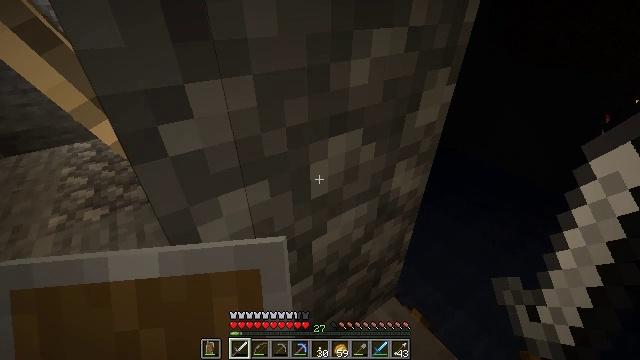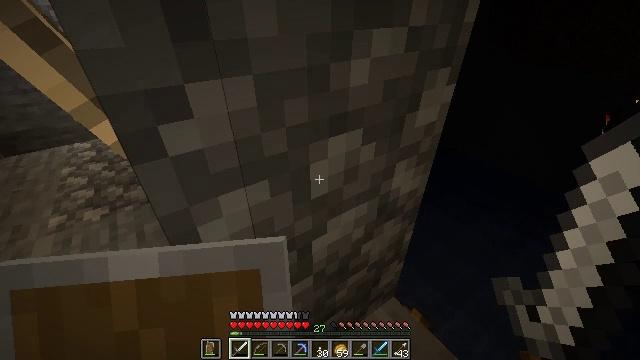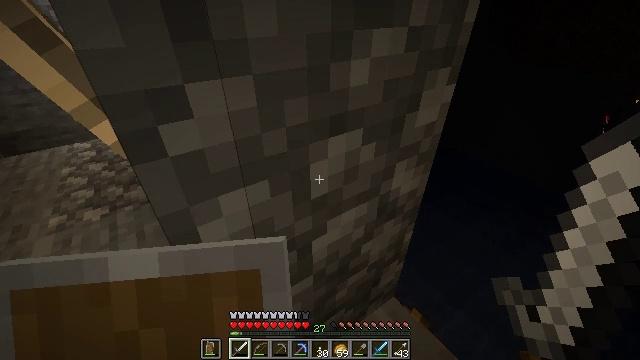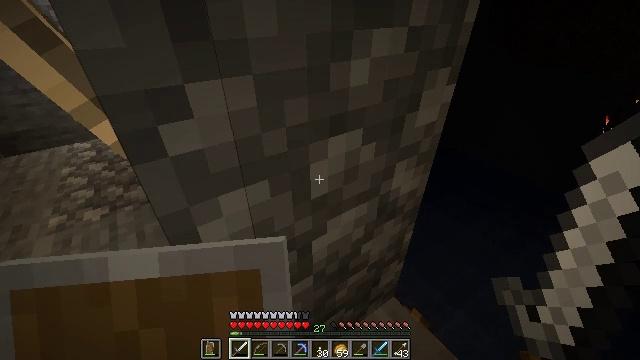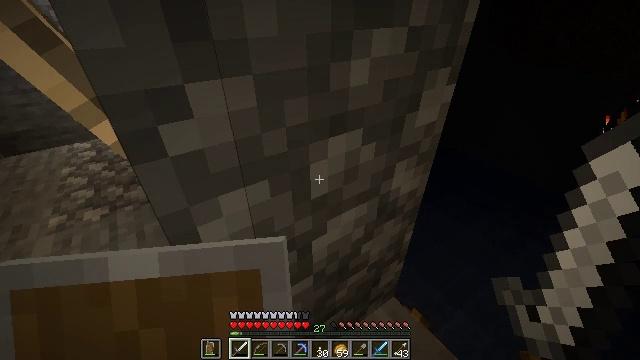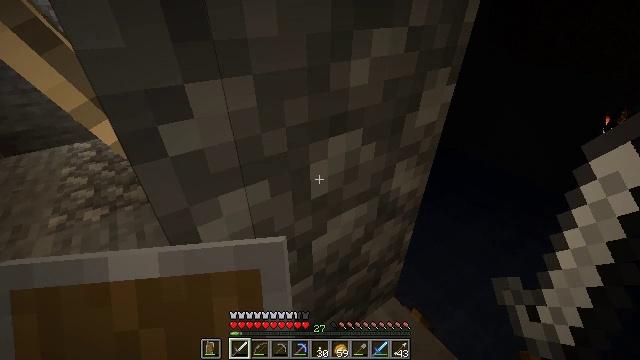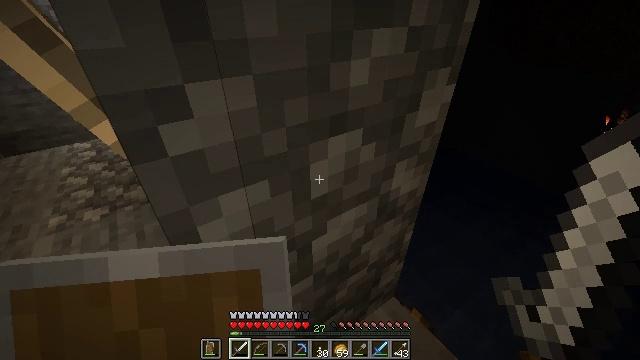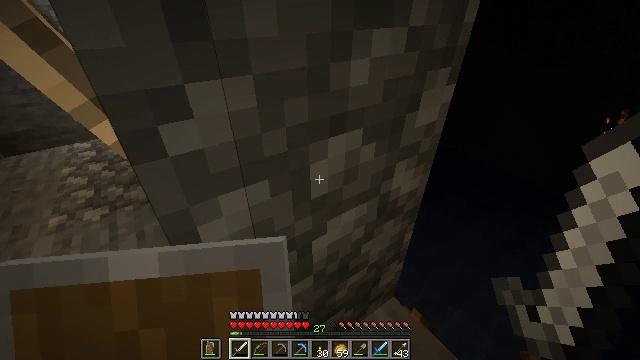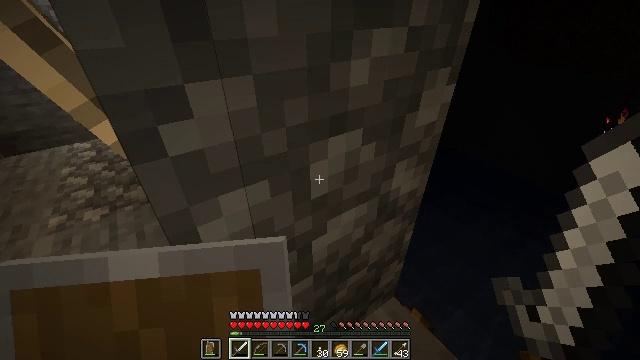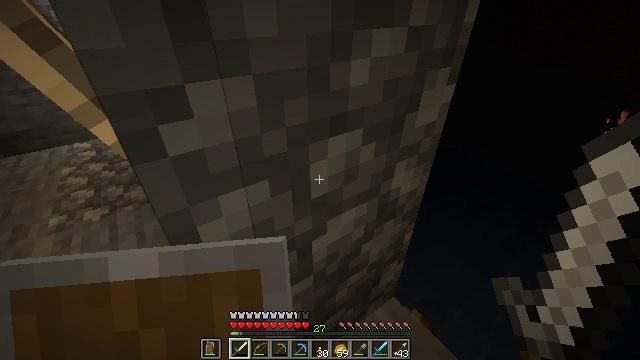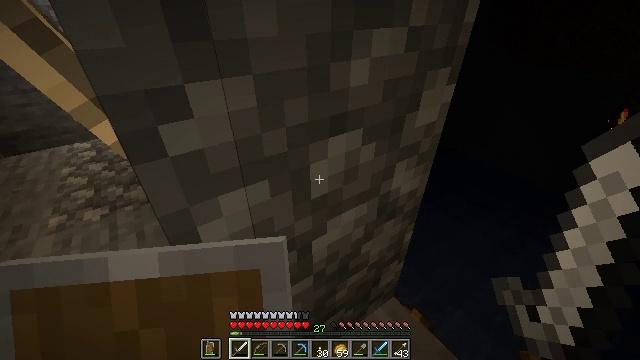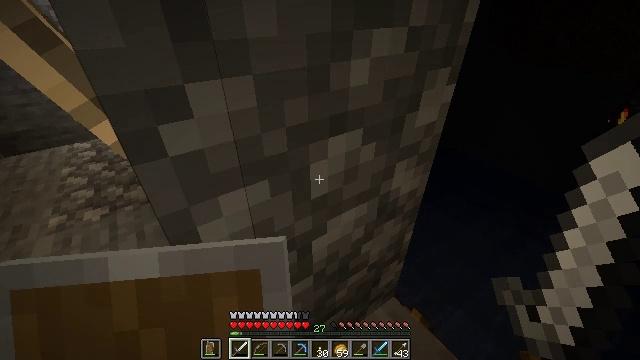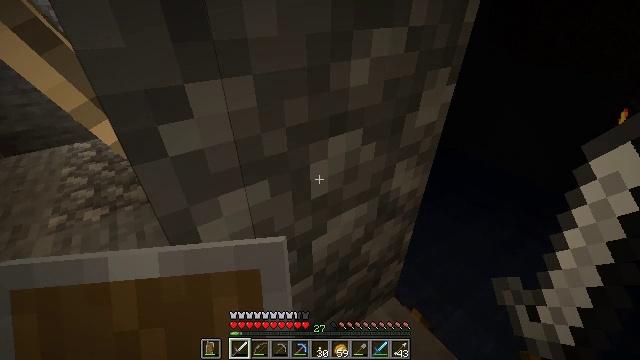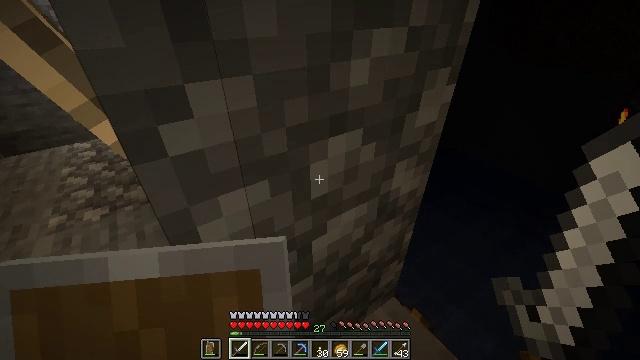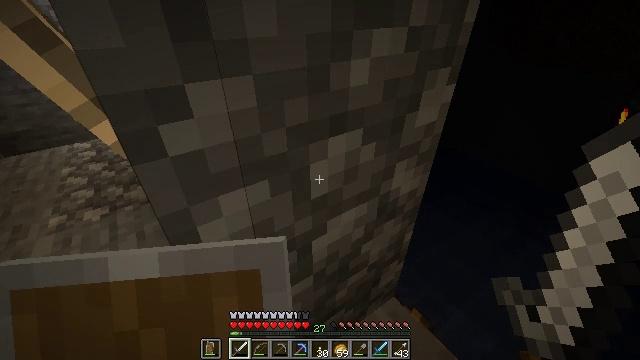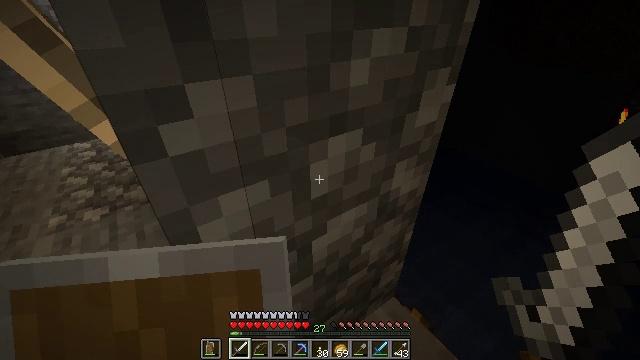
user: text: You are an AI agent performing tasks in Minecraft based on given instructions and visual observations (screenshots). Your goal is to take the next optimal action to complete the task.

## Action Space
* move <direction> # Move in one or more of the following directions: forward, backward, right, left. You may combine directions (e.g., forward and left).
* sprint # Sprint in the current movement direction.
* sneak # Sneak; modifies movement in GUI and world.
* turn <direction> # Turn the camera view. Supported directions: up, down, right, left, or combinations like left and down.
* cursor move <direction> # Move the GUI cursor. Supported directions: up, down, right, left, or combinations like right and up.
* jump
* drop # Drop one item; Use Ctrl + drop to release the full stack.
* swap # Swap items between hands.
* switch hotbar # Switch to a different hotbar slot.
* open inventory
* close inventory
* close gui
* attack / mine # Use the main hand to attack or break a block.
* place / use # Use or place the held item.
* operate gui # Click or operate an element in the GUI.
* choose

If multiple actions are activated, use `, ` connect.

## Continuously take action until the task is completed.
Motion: motion action
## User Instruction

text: Drop an iron sword.
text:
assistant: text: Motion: no_op
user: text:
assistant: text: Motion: no_op
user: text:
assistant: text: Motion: no_op
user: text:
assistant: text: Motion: no_op
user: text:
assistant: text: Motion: no_op
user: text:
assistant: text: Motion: no_op
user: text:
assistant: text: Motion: no_op
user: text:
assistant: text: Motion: no_op
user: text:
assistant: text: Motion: no_op
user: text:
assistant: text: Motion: no_op
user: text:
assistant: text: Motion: no_op
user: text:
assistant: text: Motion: no_op
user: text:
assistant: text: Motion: no_op
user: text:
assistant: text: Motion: no_op
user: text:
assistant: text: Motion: no_op
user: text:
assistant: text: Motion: no_op
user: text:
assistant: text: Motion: no_op
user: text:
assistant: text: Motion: no_op
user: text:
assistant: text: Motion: no_op
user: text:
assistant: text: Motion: no_op
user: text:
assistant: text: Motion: no_op
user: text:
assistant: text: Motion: no_op
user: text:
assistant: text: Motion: no_op
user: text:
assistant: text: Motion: no_op
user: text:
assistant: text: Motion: no_op
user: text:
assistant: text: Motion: no_op
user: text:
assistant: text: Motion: no_op
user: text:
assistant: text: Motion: no_op
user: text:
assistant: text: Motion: no_op
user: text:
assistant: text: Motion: no_op